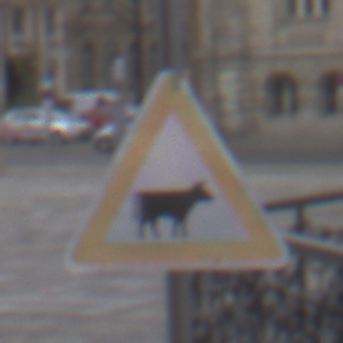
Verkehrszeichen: ViehtriebLinks
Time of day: Midday
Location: Outdoor (Urban)
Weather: Overcast
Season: NotSpecified
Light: Natural